Field crop: maize
Growth stage: 1
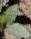
Species: datura